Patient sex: M
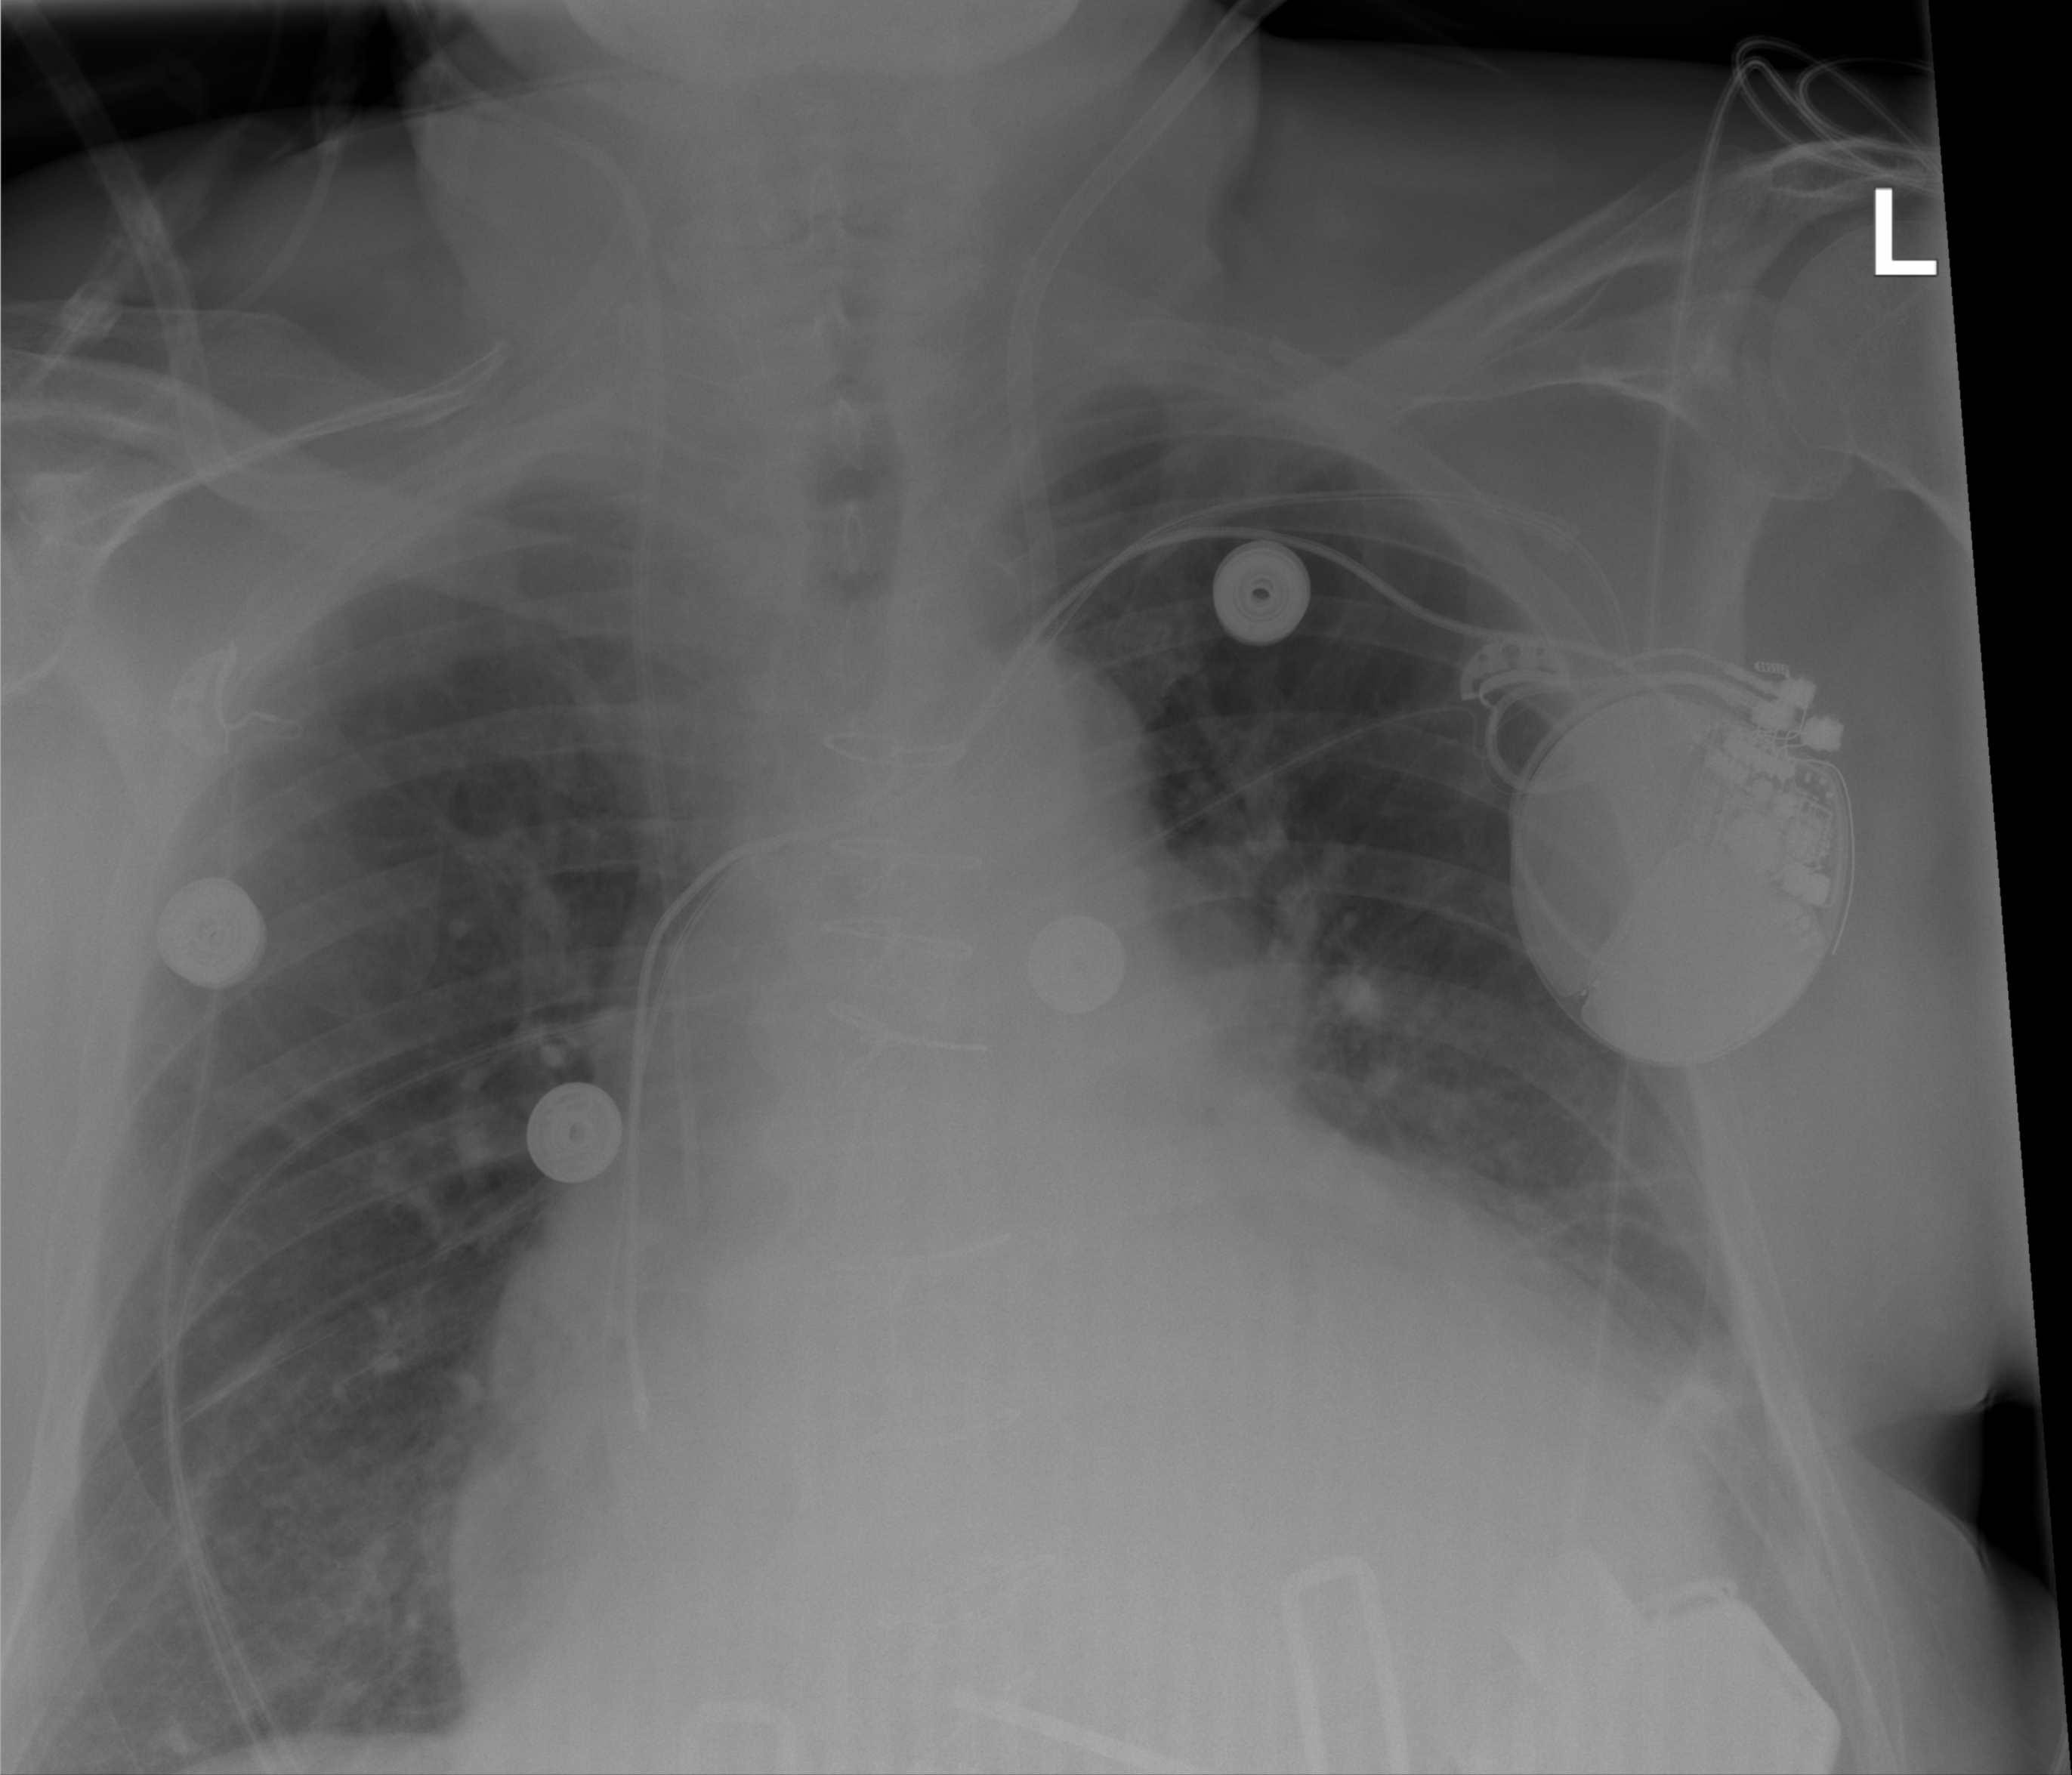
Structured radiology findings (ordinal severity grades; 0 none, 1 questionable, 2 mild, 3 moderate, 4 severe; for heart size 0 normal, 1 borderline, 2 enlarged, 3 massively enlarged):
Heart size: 3
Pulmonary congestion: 0
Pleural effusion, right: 2
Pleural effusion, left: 2
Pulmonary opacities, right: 0
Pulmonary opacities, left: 0
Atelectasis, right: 3
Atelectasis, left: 1